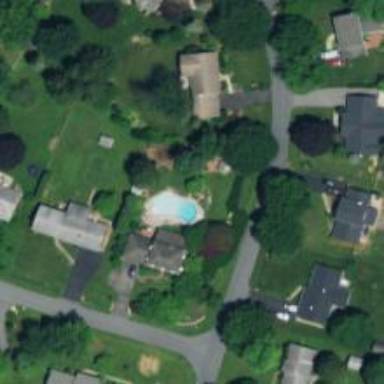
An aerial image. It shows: Swimming pool located in leisure land.